Field crop: tomato
Growth stage: 2
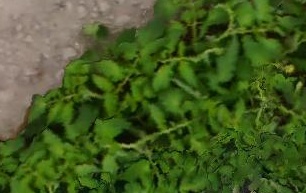
Species: tomato